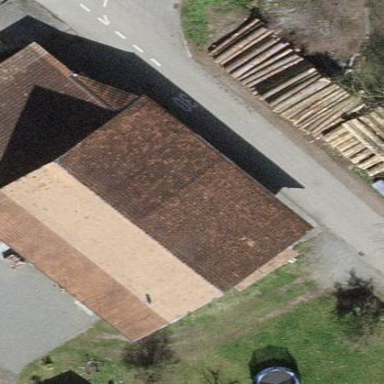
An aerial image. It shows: Building.